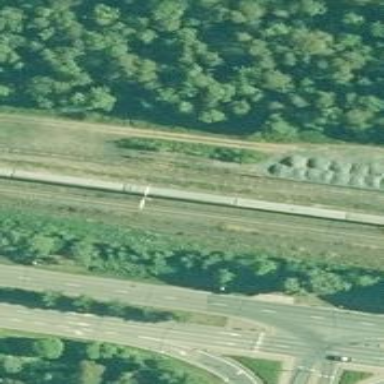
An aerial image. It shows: Siding railway line with electrified contact line for the trains.